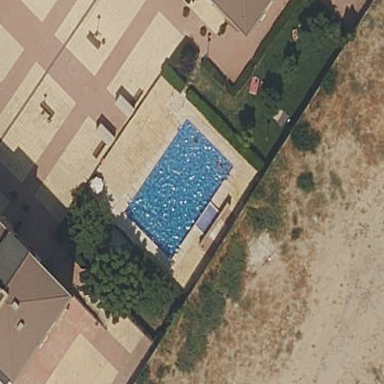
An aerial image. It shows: Swimming pool located in leisure land.